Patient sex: F
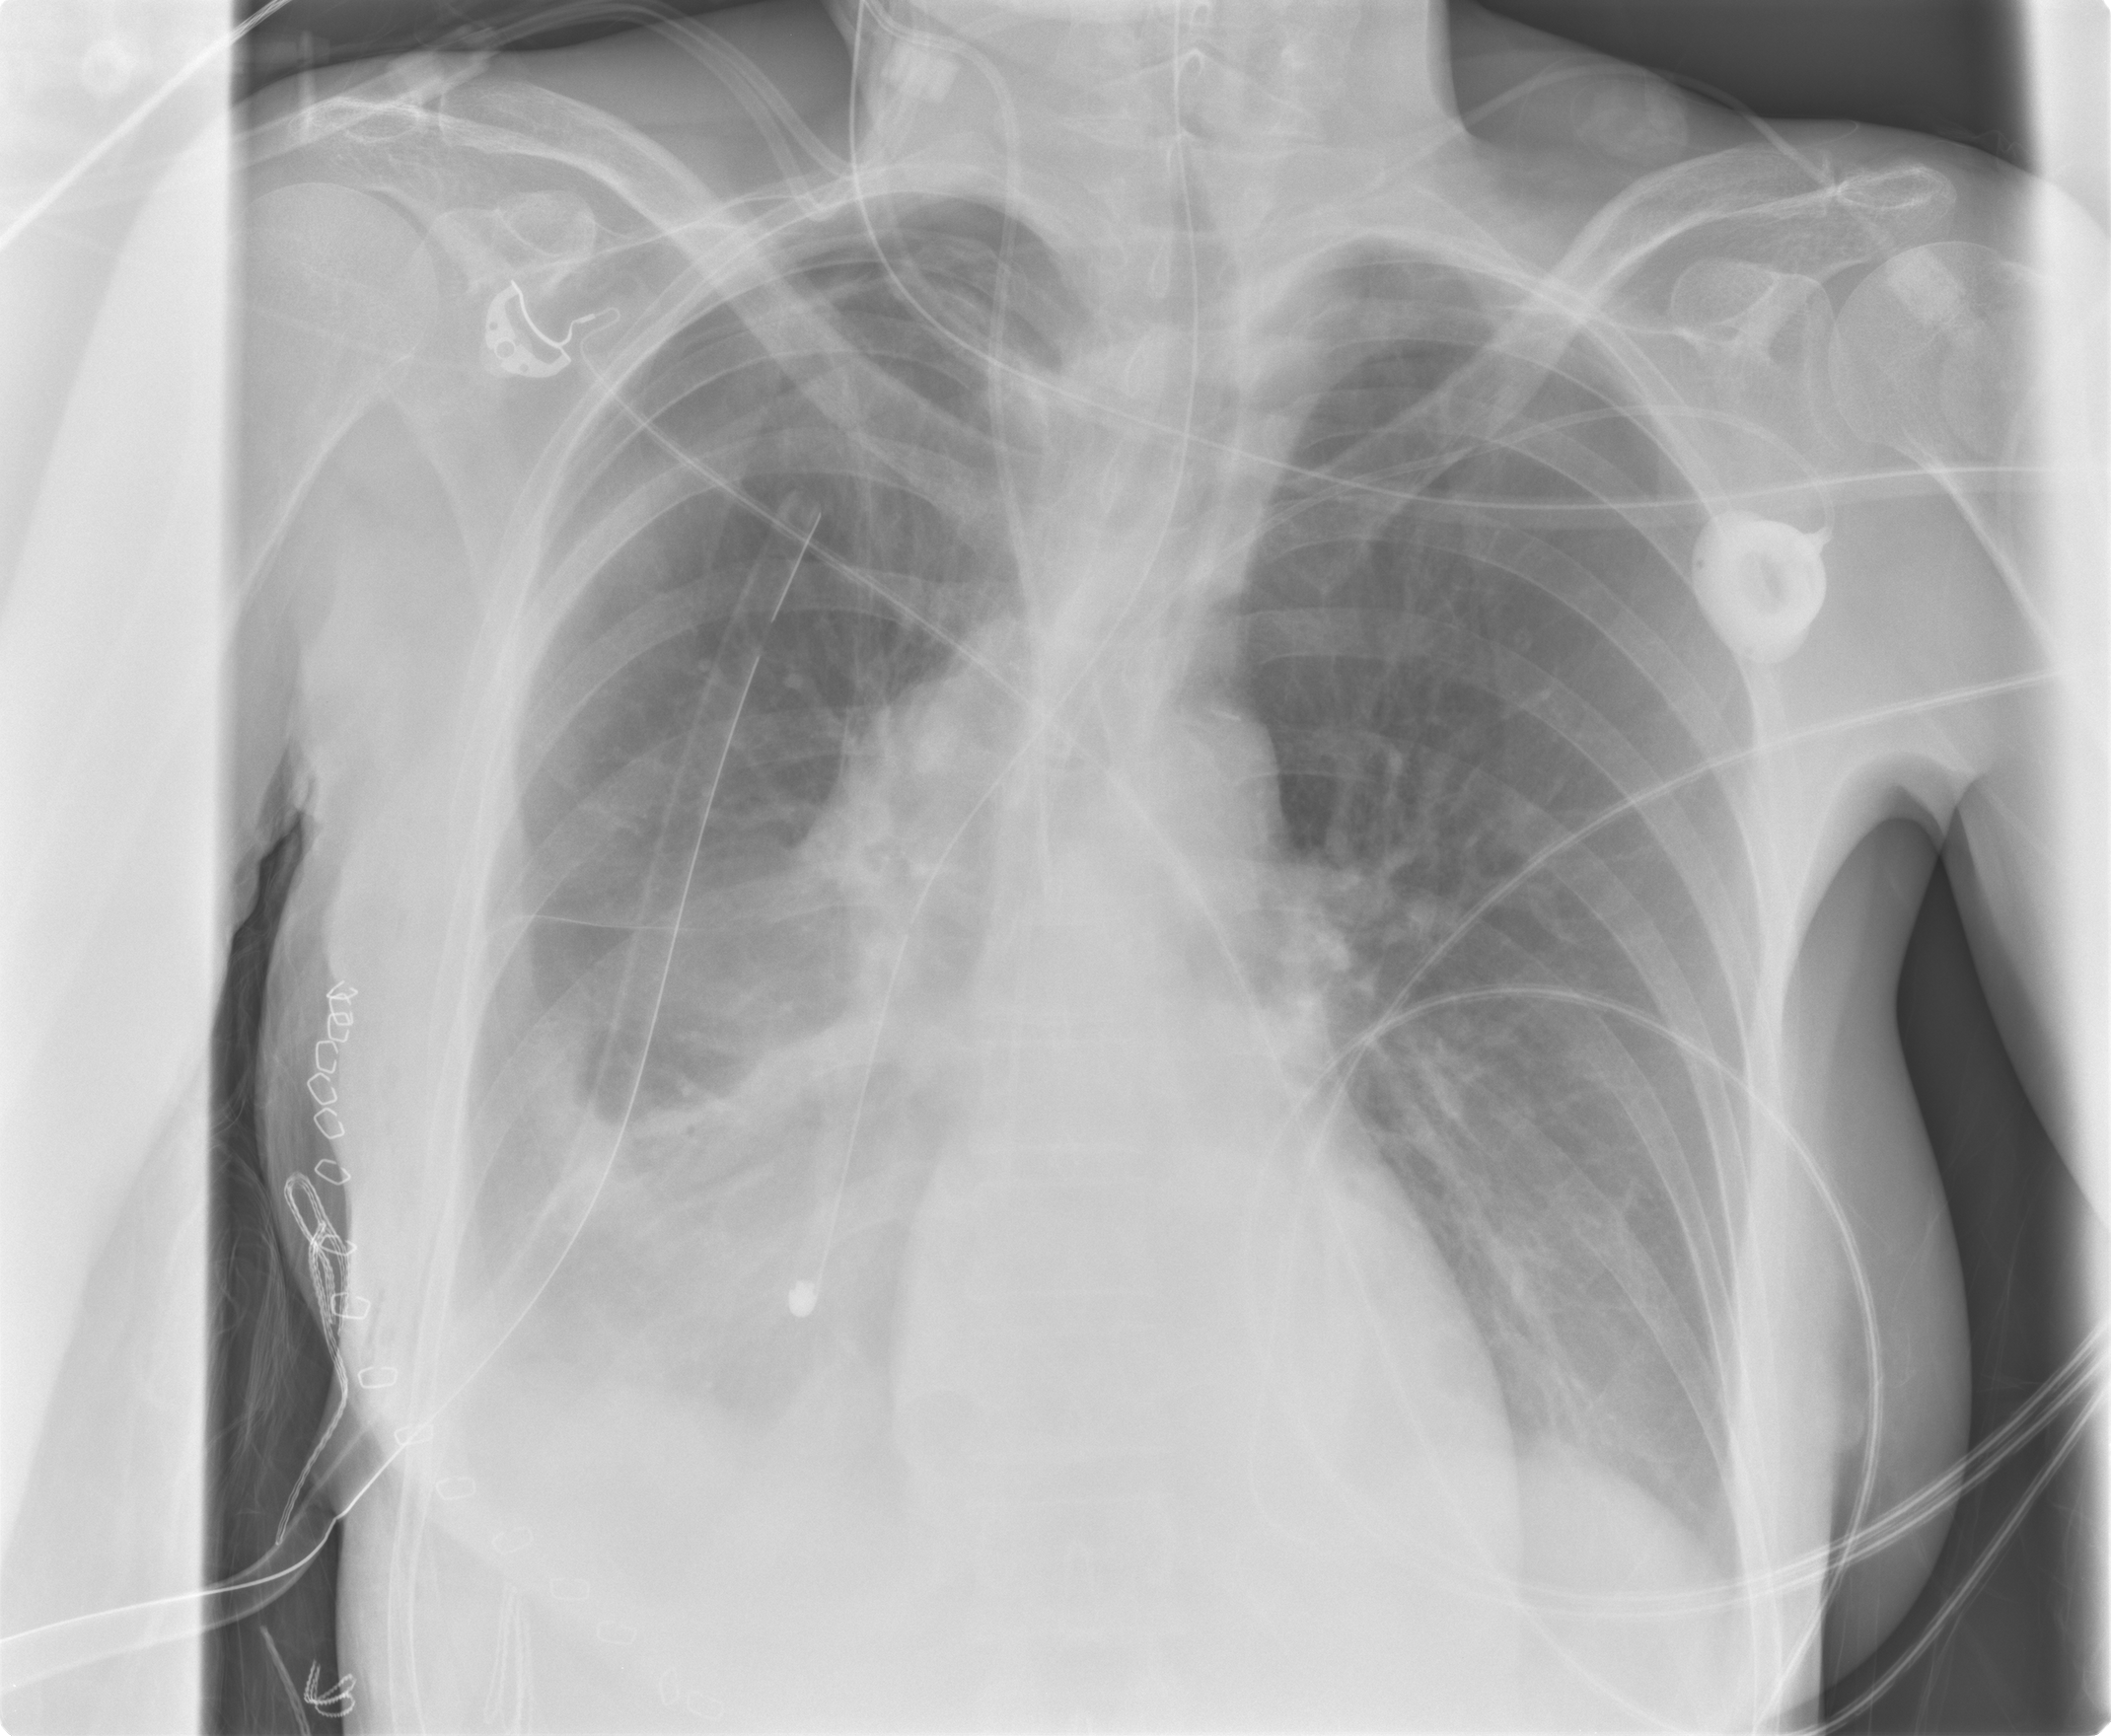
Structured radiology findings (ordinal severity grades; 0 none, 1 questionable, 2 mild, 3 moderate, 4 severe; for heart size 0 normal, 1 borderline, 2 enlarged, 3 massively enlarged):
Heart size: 0
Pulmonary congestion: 0
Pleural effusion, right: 2
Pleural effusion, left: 1
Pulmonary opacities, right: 2
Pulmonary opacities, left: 0
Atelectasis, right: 3
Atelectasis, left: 0